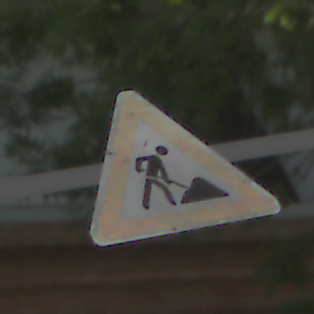
Verkehrszeichen: Arbeitsstelle
Umgebung: Outdoor, Suburban
Tageszeit: Midday
Wetter: Clear
Licht: Natural
Jahreszeit: NotSpecified
Kontrast: HighContrast